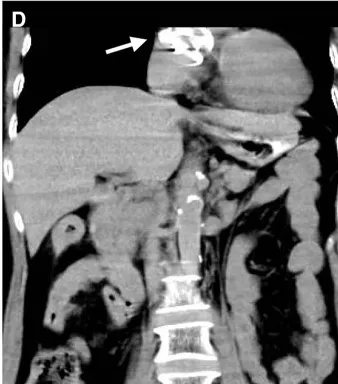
The ASO device embolization. , (coronal view.
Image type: radiology (ct)